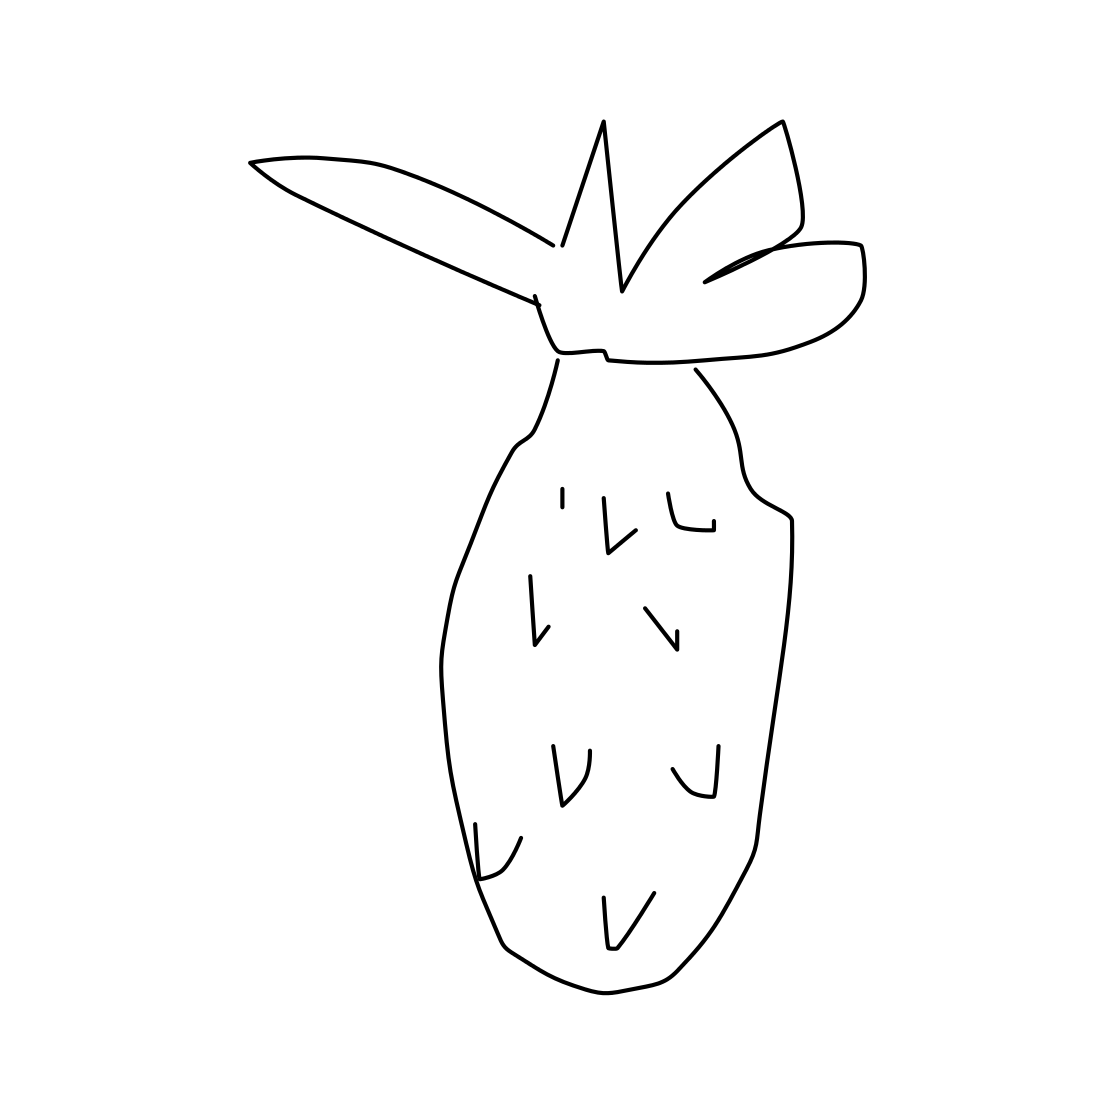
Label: pineapple